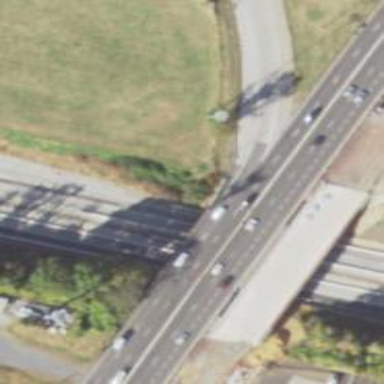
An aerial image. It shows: Motorway junction.